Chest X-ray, PA view. Patient: 22 years old, sex F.
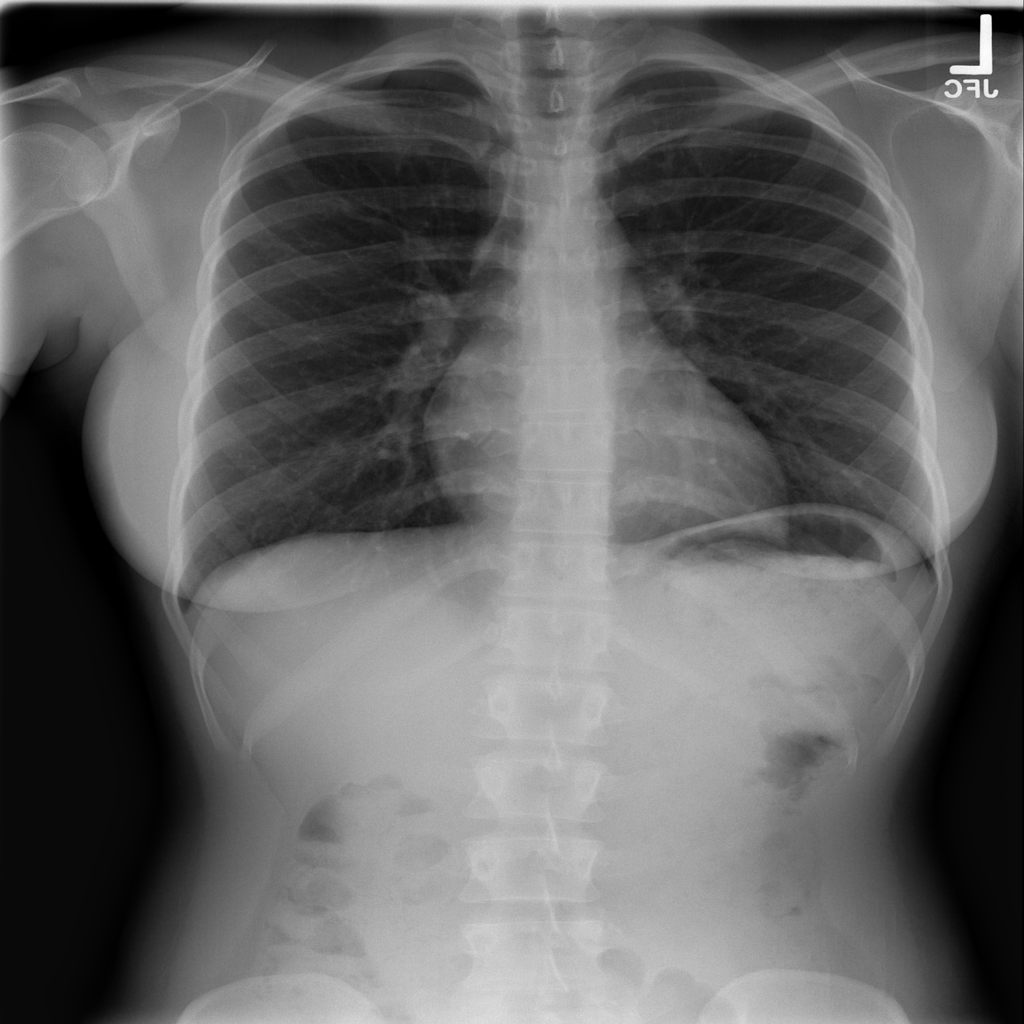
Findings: No Finding